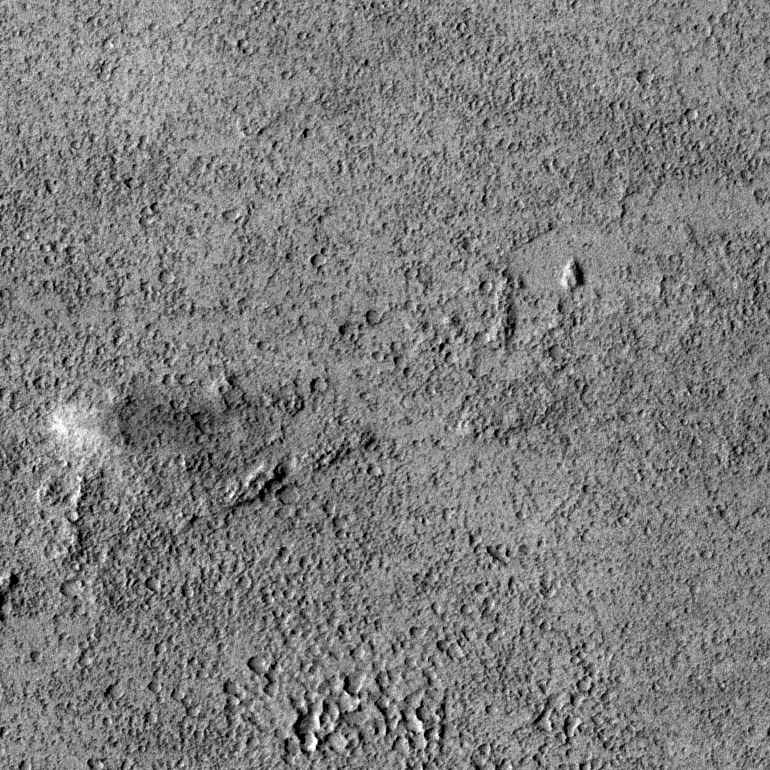
Label: dustdevil